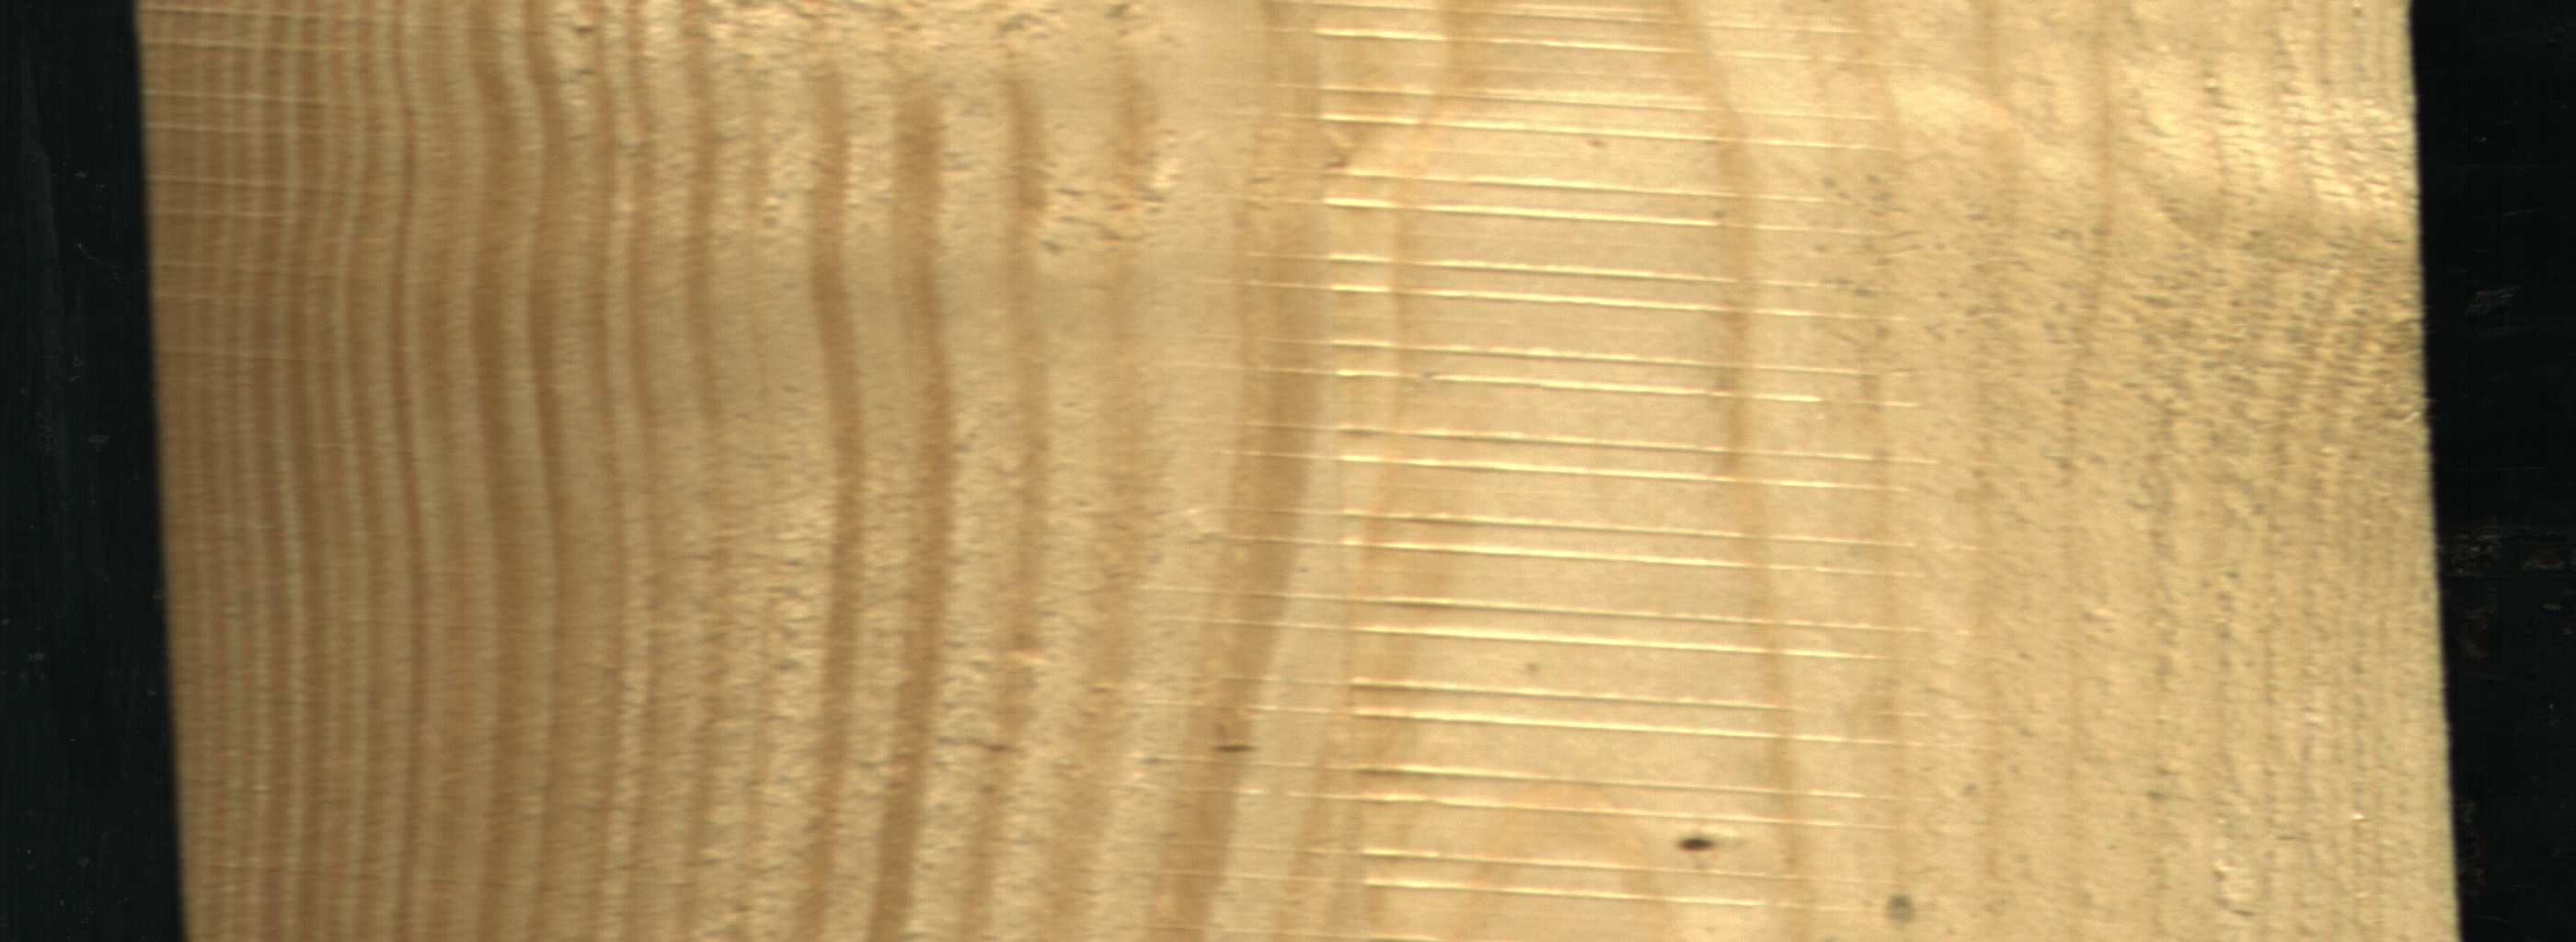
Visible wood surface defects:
Live_Knot